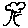
Label: tree